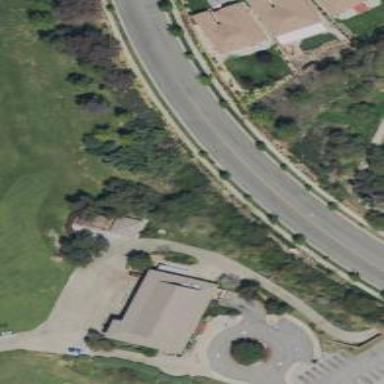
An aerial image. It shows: Service road used as golf cart path.